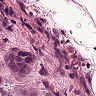
Metastatic tissue present: yes